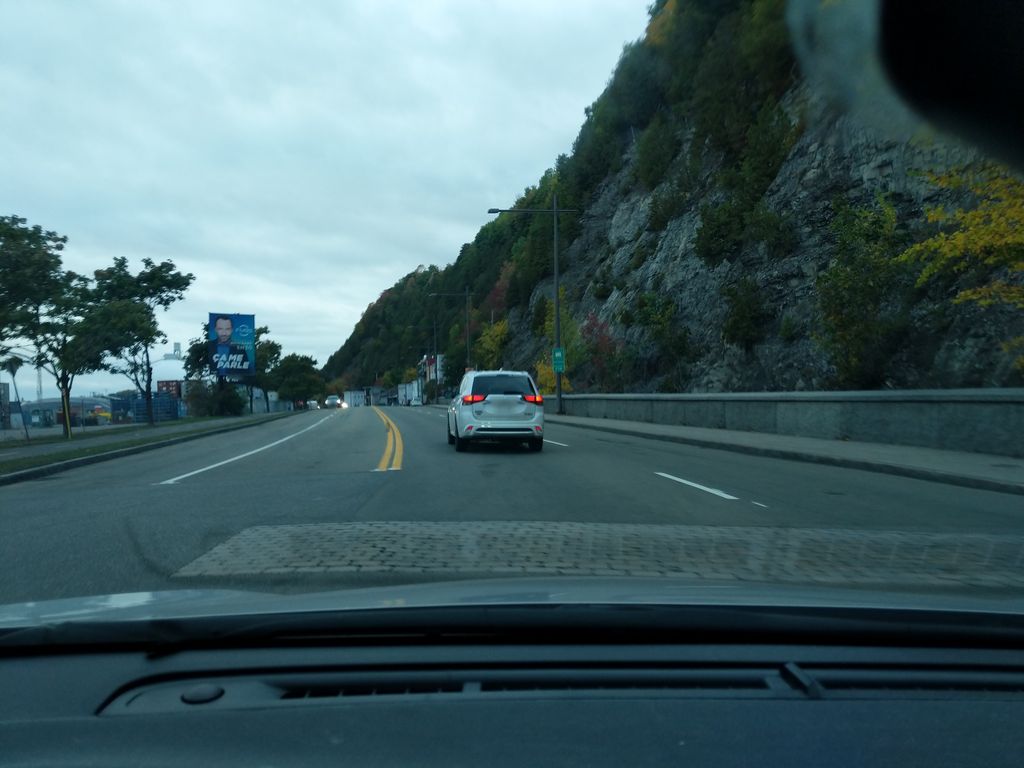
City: quebec_city